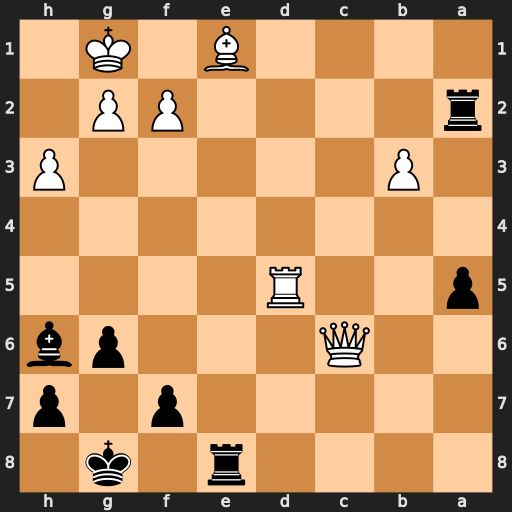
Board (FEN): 4r1k1/5p1p/2Q3pb/p2R4/8/1P5P/r4PP1/4B1K1
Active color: b
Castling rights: -
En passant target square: -
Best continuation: Rxe1+ Kh2 Bf4+ g3 Rxf2#